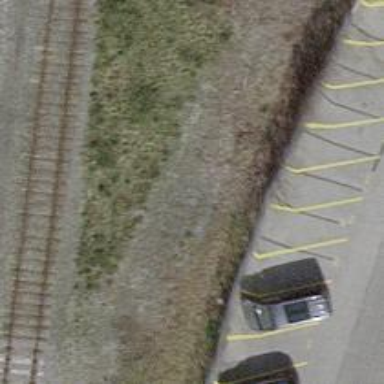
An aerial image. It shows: Single track abandoned railway siding.